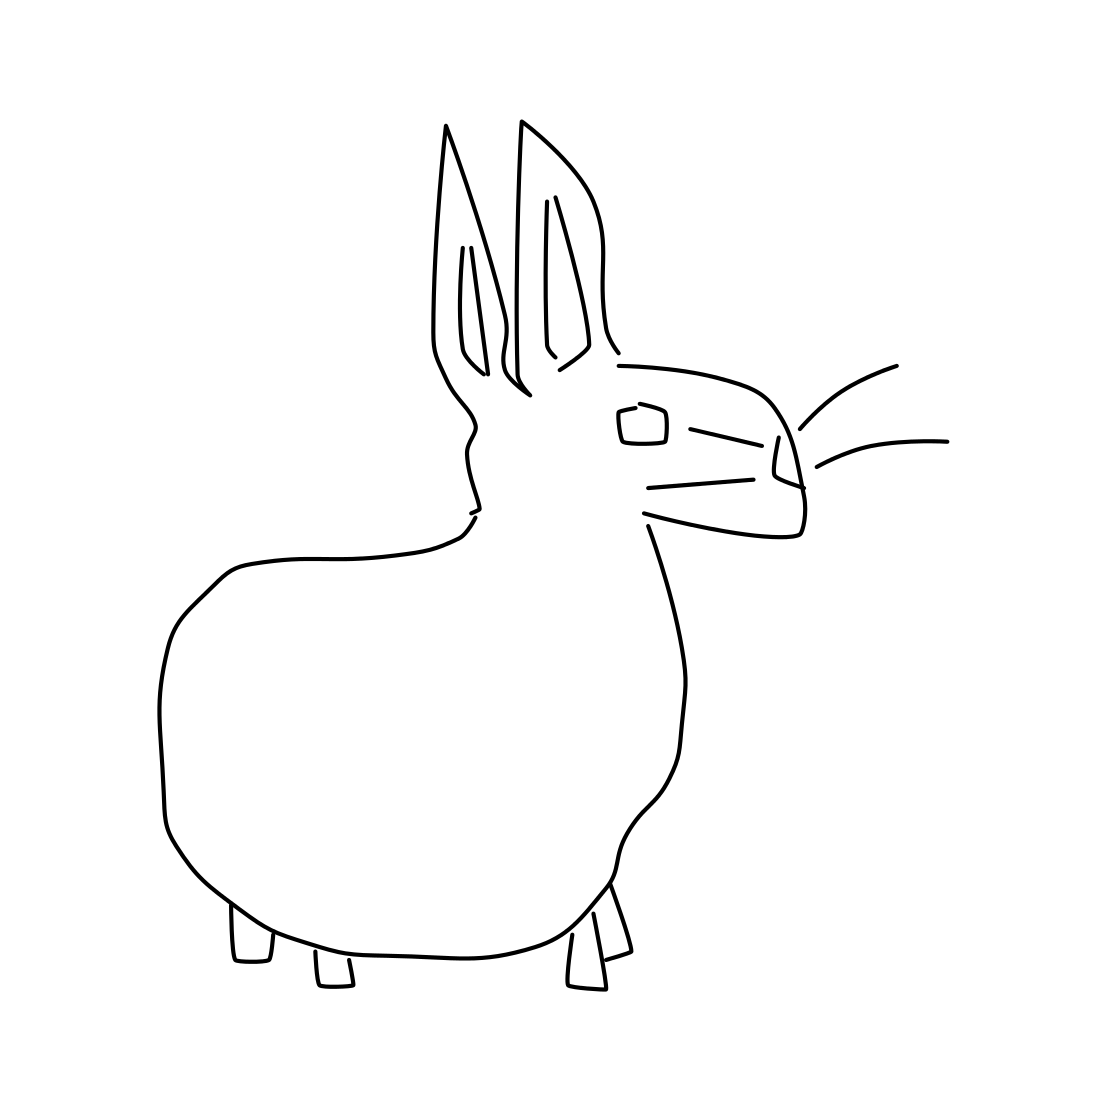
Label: rabbit